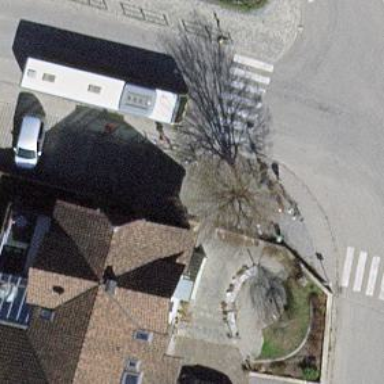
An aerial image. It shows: Bus stop with platform for public transport.